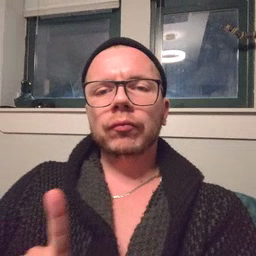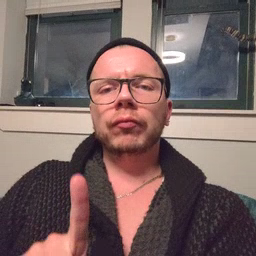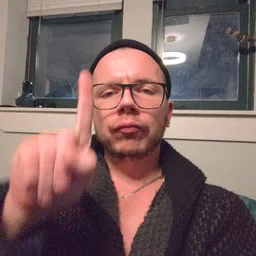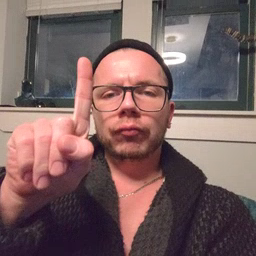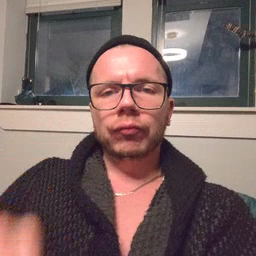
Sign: up